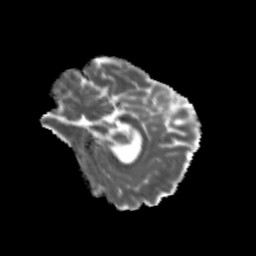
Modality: MD
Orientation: sagittal
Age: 25
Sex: female
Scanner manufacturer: siemens
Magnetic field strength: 3 T
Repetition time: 3.5 s
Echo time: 0.113 s